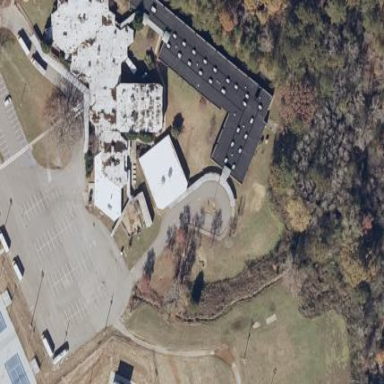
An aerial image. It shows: School building.